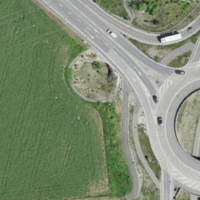
EUNIS habitat code: 56
Species observed at this site:
Medicago sativa